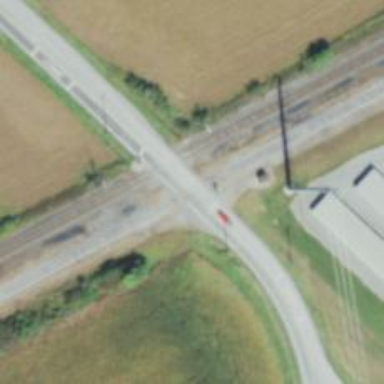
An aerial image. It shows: Level crossing along the railway.